Chest X-ray. View position: PA
Patient age: 50
Patient sex: F
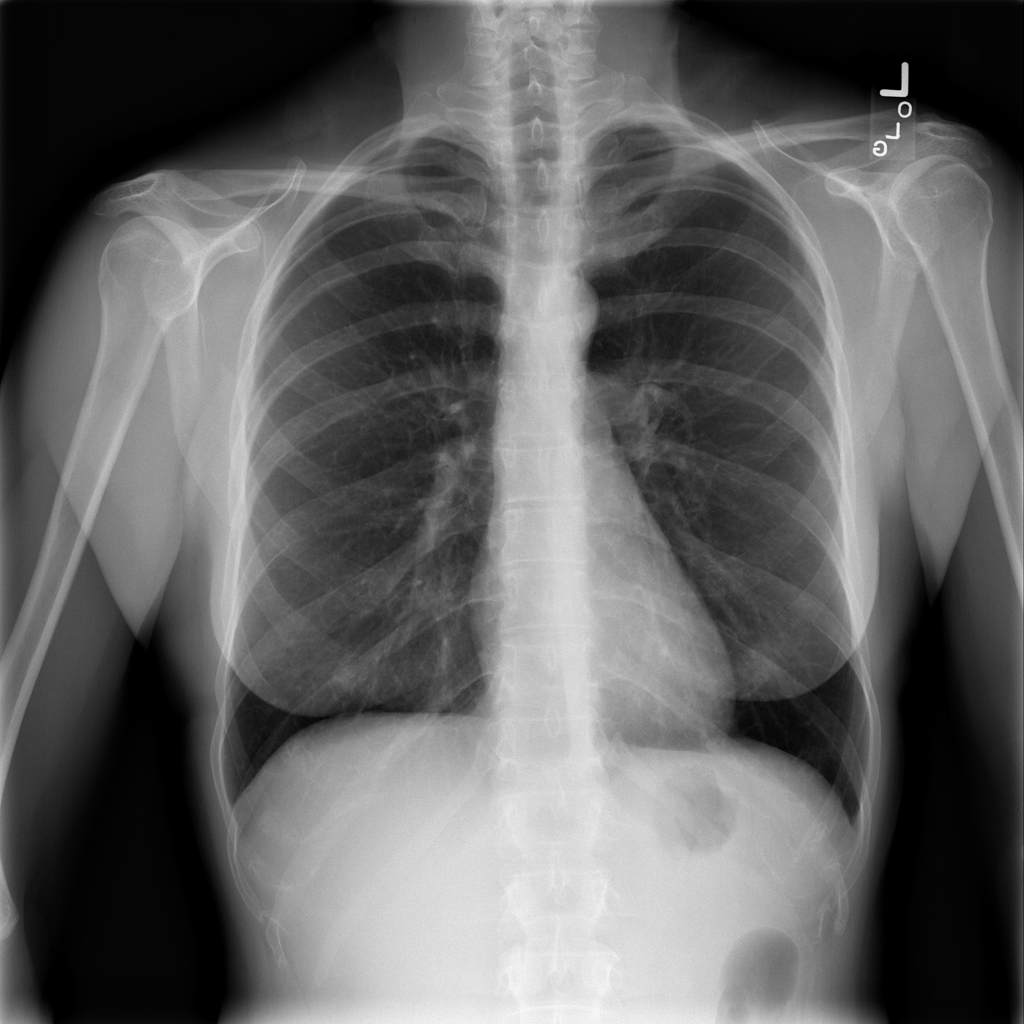
Finding: Pneumothorax